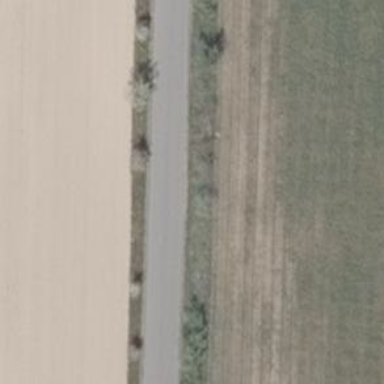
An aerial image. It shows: Row of trees in natural setting.